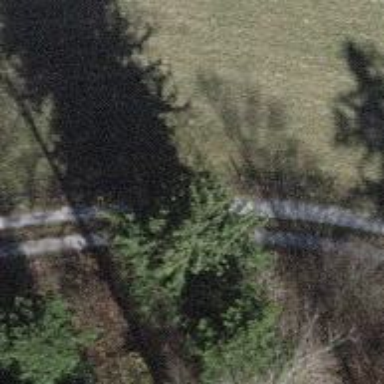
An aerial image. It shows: Gravel track with grade 2 tracktype.